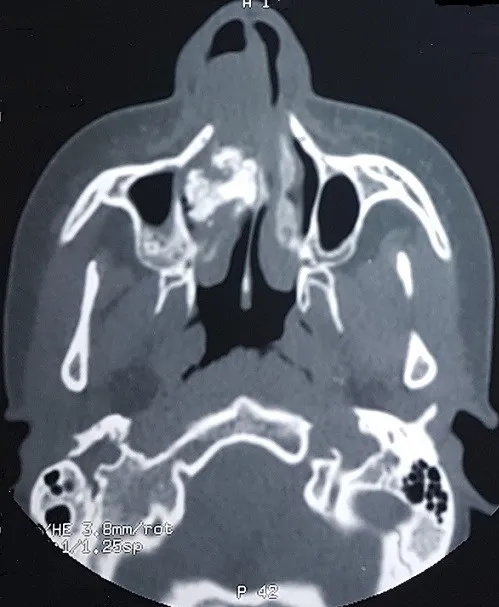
Axial sinonasal computed tomography (CT) showing rhinolite at the medium 1/3 of the right nasal fossa.
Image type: radiology (ct)